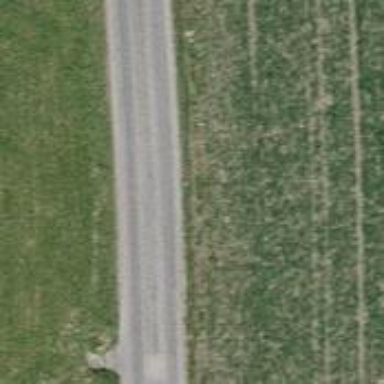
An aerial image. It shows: Unclassified road.